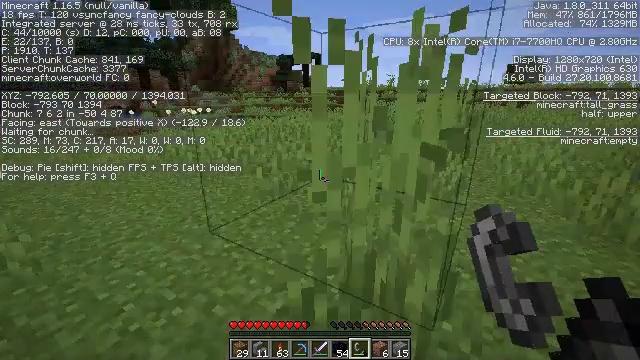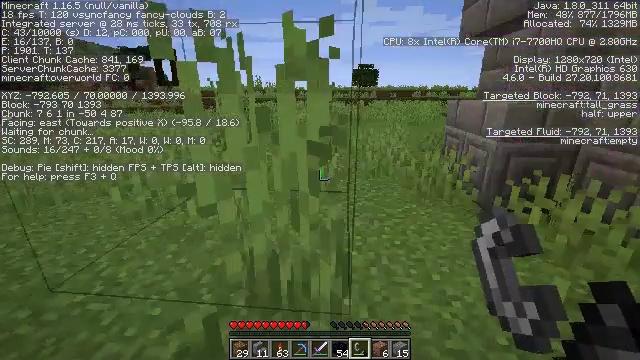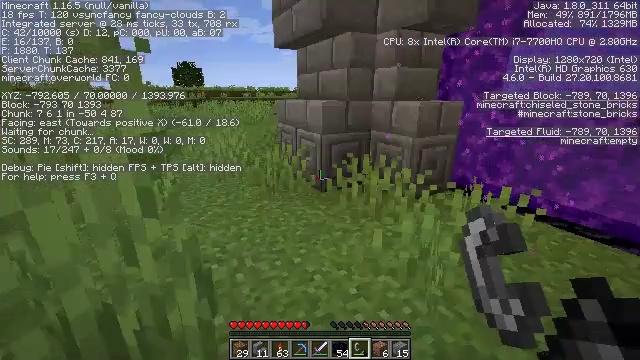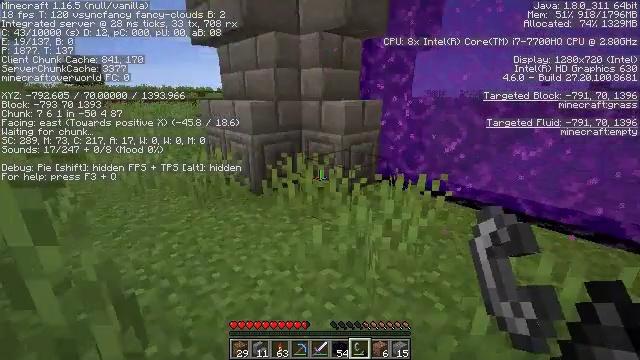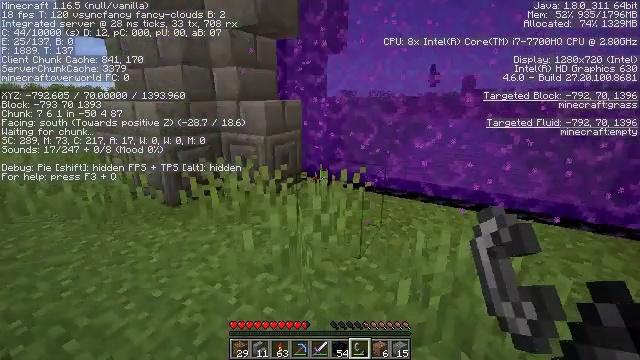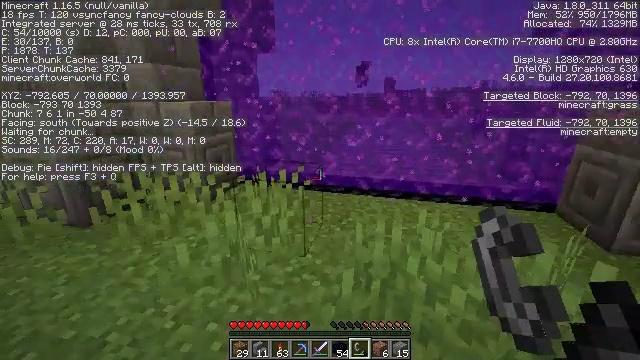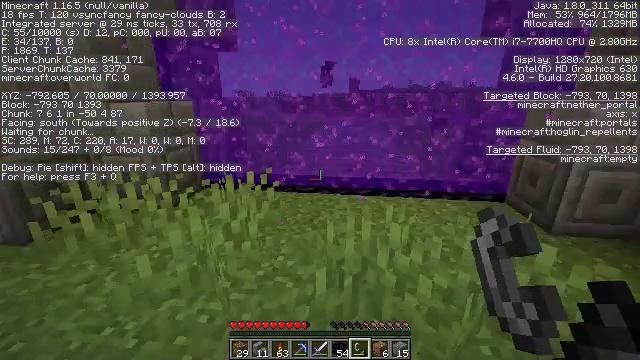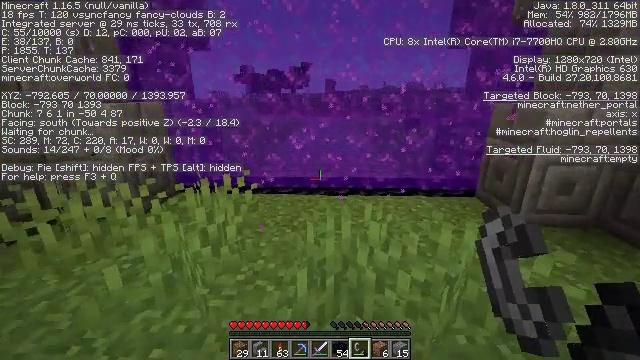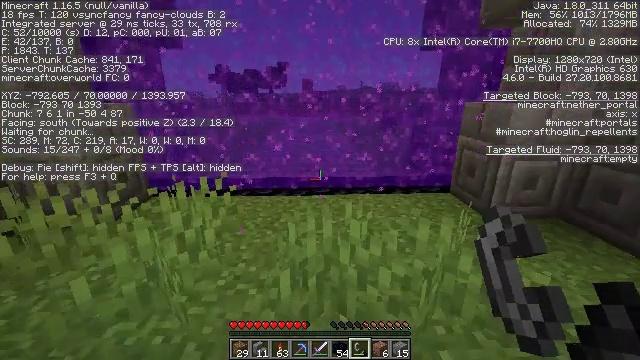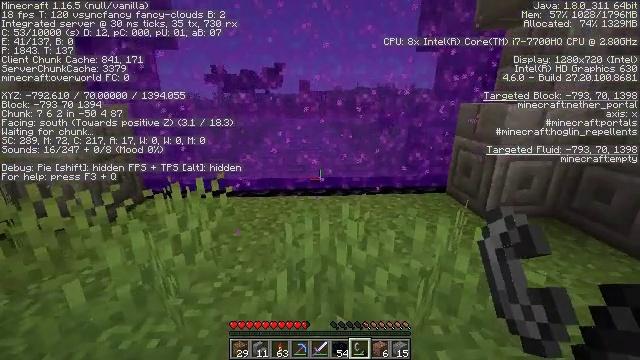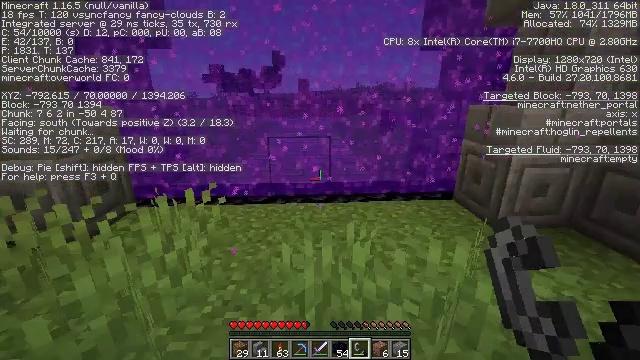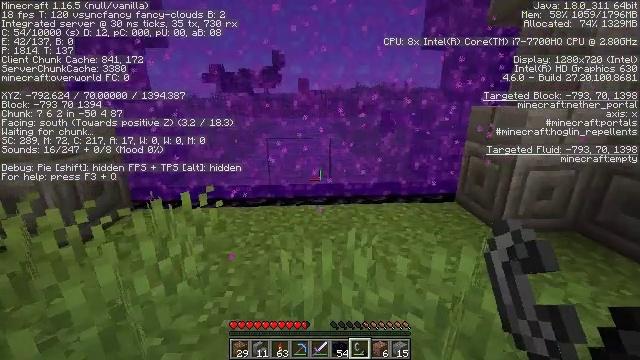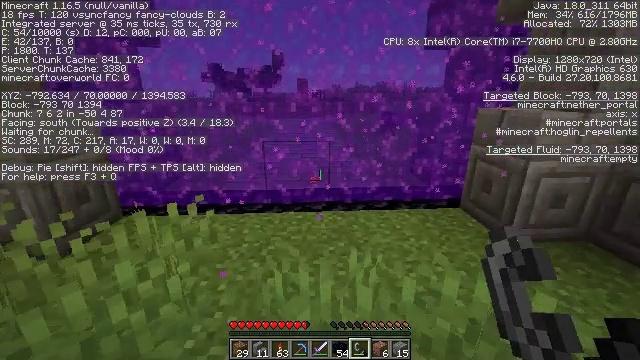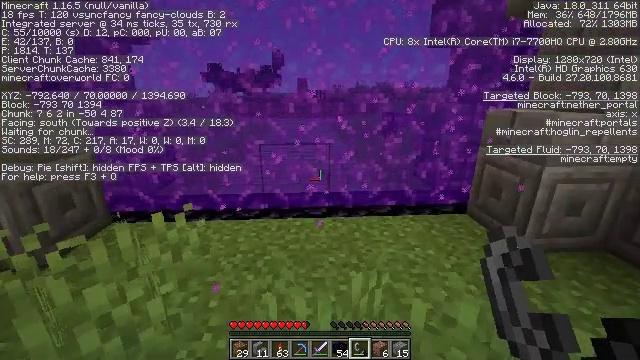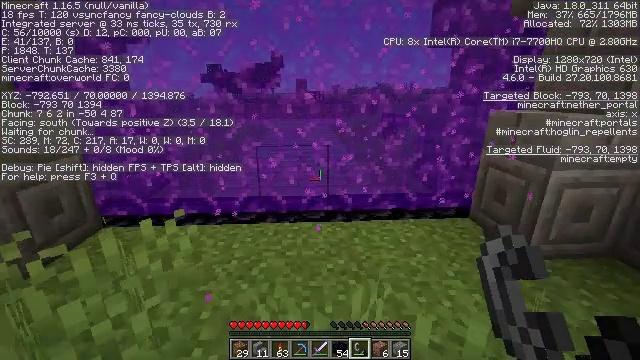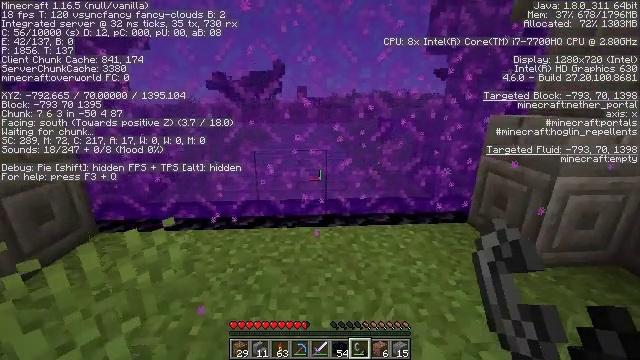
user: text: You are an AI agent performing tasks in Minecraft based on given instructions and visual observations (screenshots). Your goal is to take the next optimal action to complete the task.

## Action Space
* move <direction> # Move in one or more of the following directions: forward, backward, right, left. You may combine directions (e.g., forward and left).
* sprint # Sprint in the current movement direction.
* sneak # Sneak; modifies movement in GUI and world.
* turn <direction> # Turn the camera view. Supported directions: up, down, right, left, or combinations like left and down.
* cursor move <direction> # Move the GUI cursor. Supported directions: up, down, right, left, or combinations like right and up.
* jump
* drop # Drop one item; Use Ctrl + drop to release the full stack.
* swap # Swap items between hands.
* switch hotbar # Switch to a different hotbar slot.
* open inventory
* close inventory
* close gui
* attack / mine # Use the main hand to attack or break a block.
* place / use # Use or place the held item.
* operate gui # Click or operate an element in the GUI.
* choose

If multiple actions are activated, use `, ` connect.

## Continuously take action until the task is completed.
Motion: motion action
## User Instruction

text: Combat the magma cube.
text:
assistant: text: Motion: turn right
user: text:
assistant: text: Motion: turn right
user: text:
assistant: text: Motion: turn right
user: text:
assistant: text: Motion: turn right
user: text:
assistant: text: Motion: turn right
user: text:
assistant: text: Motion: turn right
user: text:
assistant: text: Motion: turn right
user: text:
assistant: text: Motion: turn right
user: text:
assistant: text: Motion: move forward
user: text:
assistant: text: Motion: move forward
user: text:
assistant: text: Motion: move forward
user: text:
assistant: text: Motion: move forward
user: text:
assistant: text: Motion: no_op
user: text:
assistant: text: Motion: move forward
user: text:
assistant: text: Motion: move forward
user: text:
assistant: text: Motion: move forward
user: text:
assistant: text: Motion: move forward
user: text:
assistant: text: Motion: move forward
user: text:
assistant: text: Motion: move forward
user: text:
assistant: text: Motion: move forward
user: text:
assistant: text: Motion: move forward
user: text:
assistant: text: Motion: move forward, turn left
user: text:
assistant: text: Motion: move forward, turn left
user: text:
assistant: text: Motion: move forward
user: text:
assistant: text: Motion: move forward
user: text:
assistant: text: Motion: move forward
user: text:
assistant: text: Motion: move forward
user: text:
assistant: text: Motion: move forward
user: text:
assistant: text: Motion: move forward
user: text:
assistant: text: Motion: move forward